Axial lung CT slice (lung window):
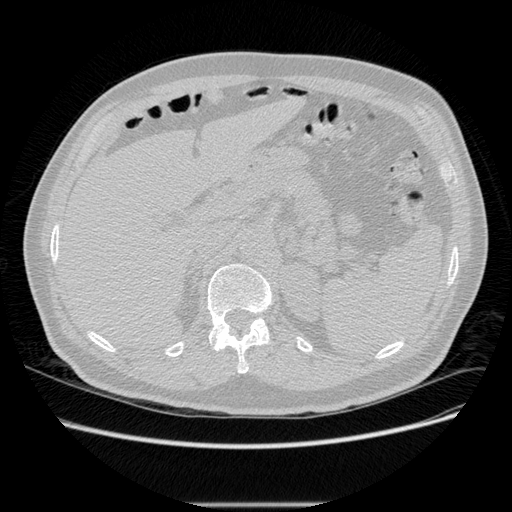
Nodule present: no